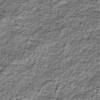
Label: not_dusty